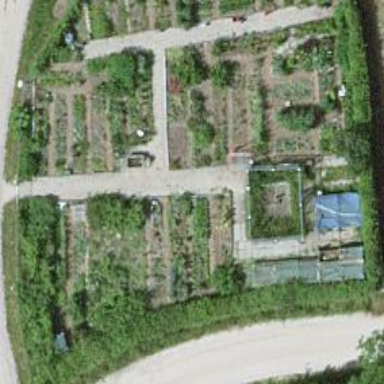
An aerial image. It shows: Area designated for allotments.